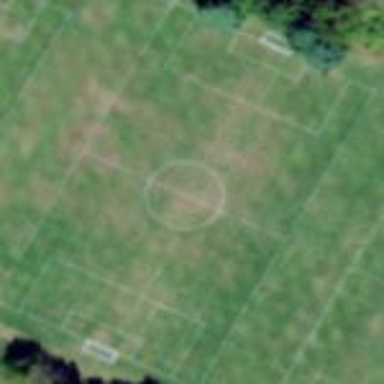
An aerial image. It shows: Soccer pitch with grass surface for leisure and sports.